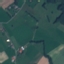
Land use / land cover class: Pasture